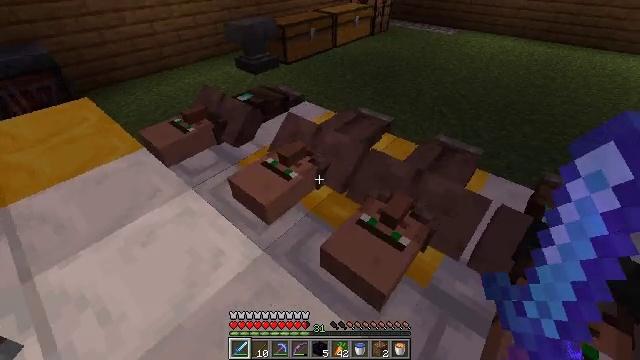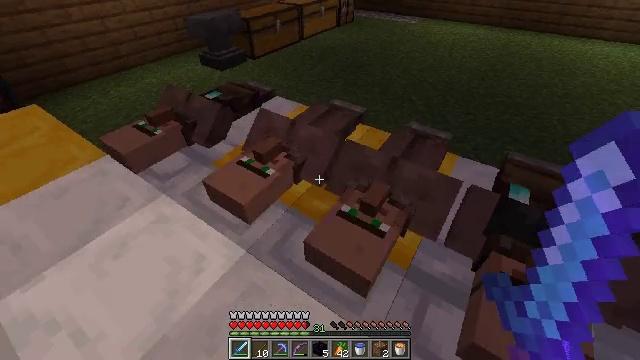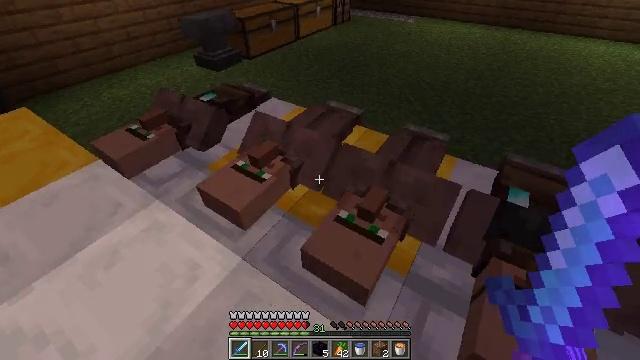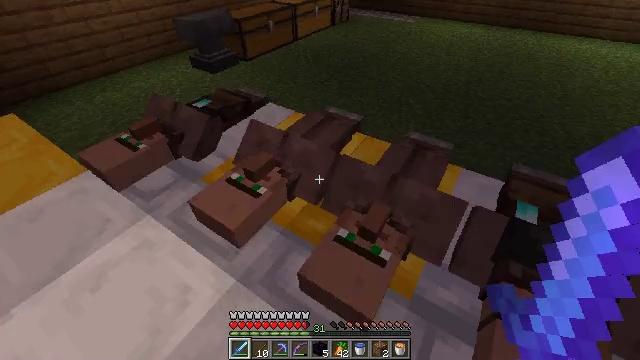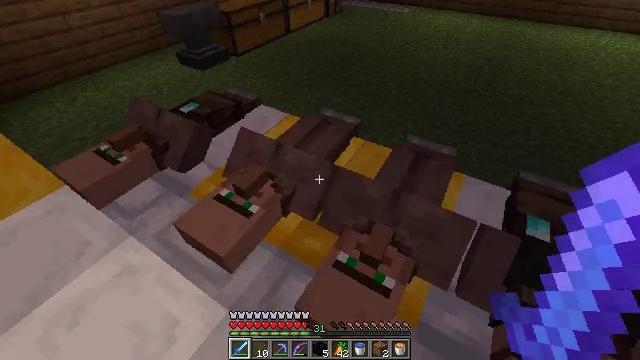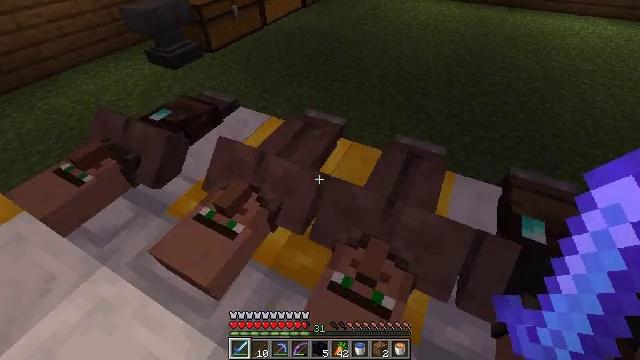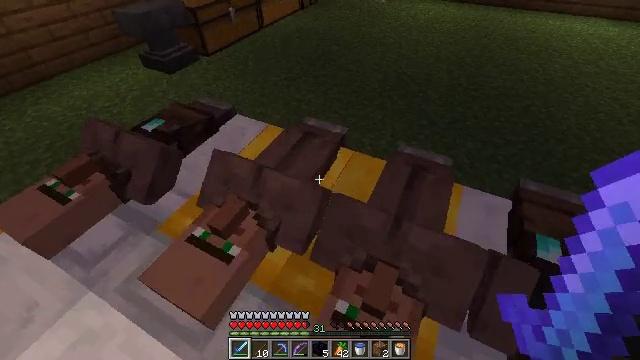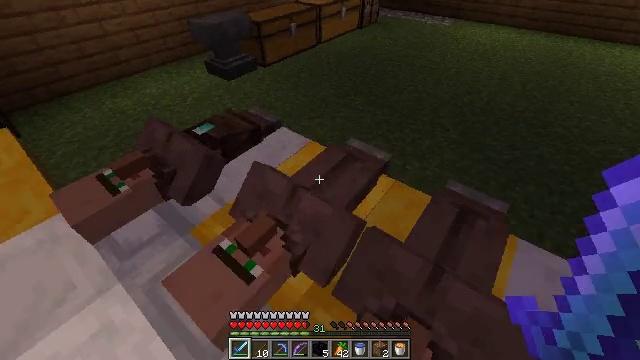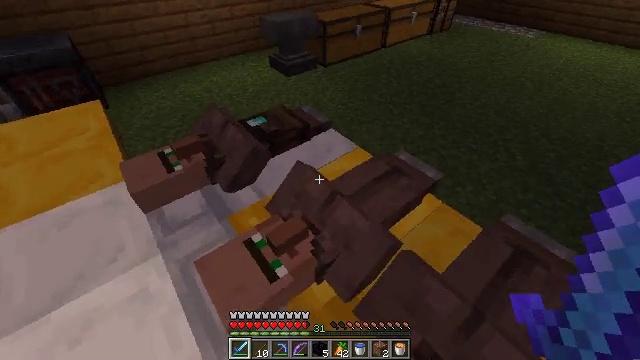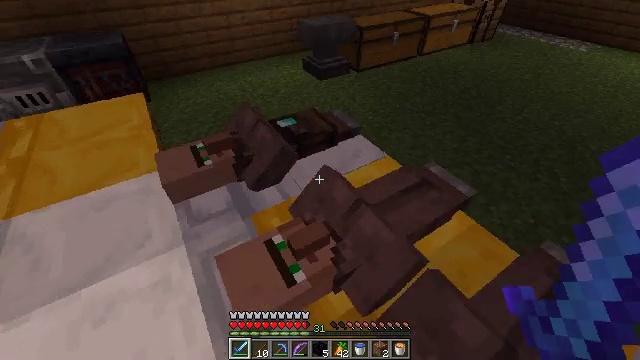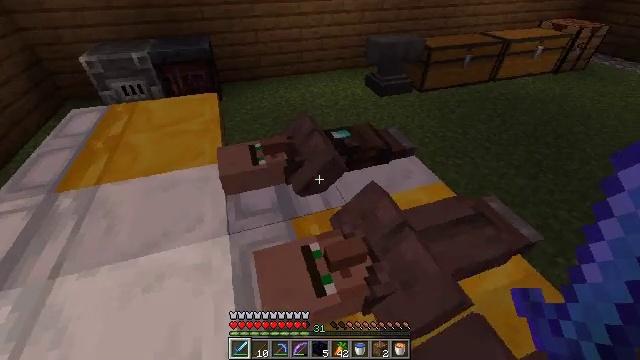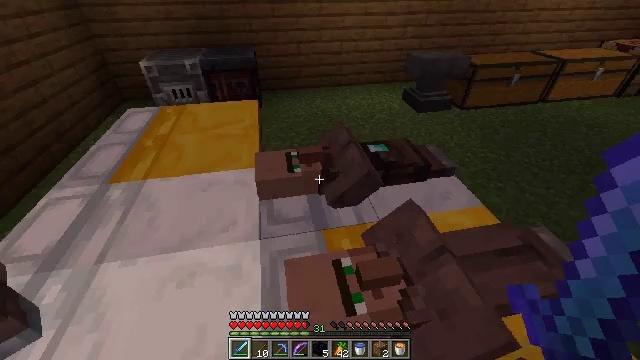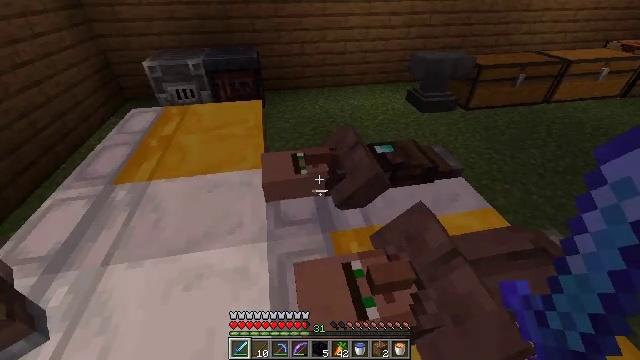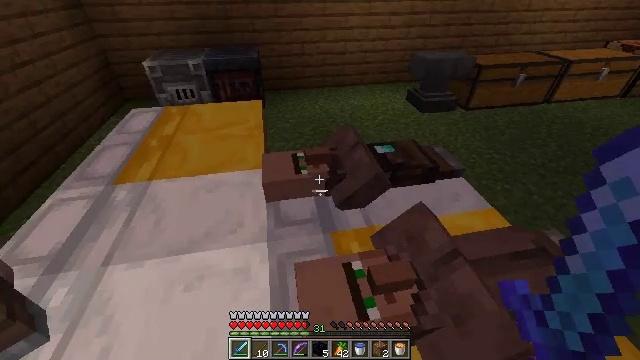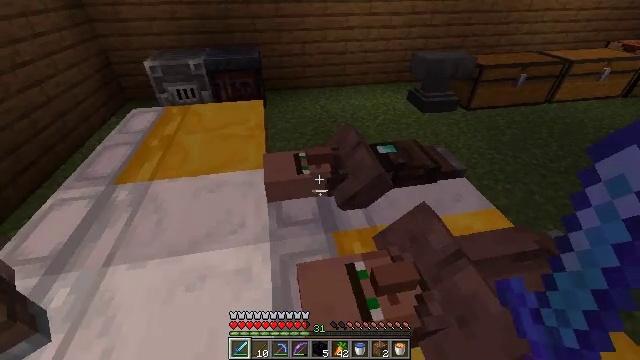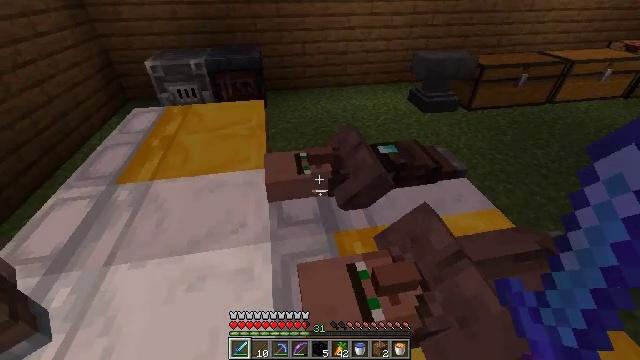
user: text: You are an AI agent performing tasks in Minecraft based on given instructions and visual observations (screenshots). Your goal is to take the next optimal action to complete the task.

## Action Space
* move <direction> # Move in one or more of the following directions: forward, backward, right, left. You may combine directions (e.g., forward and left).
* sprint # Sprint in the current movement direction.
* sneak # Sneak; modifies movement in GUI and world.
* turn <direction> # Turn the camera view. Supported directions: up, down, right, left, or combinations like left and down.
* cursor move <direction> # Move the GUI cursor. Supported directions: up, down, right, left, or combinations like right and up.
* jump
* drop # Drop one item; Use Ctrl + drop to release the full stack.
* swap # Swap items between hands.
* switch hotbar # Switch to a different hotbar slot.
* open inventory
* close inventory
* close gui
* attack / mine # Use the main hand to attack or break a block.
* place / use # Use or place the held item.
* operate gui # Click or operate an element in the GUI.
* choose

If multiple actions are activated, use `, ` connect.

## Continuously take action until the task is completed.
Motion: motion action
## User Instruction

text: Drop a diamond hoe.
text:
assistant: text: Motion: turn right and down
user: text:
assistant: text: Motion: move forward
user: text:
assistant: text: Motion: move forward
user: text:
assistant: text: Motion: move forward, turn right and down
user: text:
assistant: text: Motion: move forward, turn right and down
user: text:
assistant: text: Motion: move forward
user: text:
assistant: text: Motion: turn left and up
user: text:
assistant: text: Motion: turn left
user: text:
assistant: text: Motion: turn left
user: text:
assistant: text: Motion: turn left and up
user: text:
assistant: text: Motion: turn left and up
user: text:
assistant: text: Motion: no_op
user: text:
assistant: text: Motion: use / place
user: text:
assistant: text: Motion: use / place
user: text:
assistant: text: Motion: use / place
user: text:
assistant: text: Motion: no_op
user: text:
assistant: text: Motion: turn up
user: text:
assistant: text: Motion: turn up
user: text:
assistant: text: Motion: turn up
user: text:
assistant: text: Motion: no_op
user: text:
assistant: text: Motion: turn up
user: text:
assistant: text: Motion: no_op
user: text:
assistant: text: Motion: move forward
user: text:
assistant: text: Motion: move forward, turn down
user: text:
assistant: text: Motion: move forward, turn down
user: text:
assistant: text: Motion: turn down
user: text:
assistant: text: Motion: turn down
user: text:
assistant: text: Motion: turn right and down, use / place
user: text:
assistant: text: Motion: use / place
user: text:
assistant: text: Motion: use / place